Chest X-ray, AP view. Patient: 58 years old, sex M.
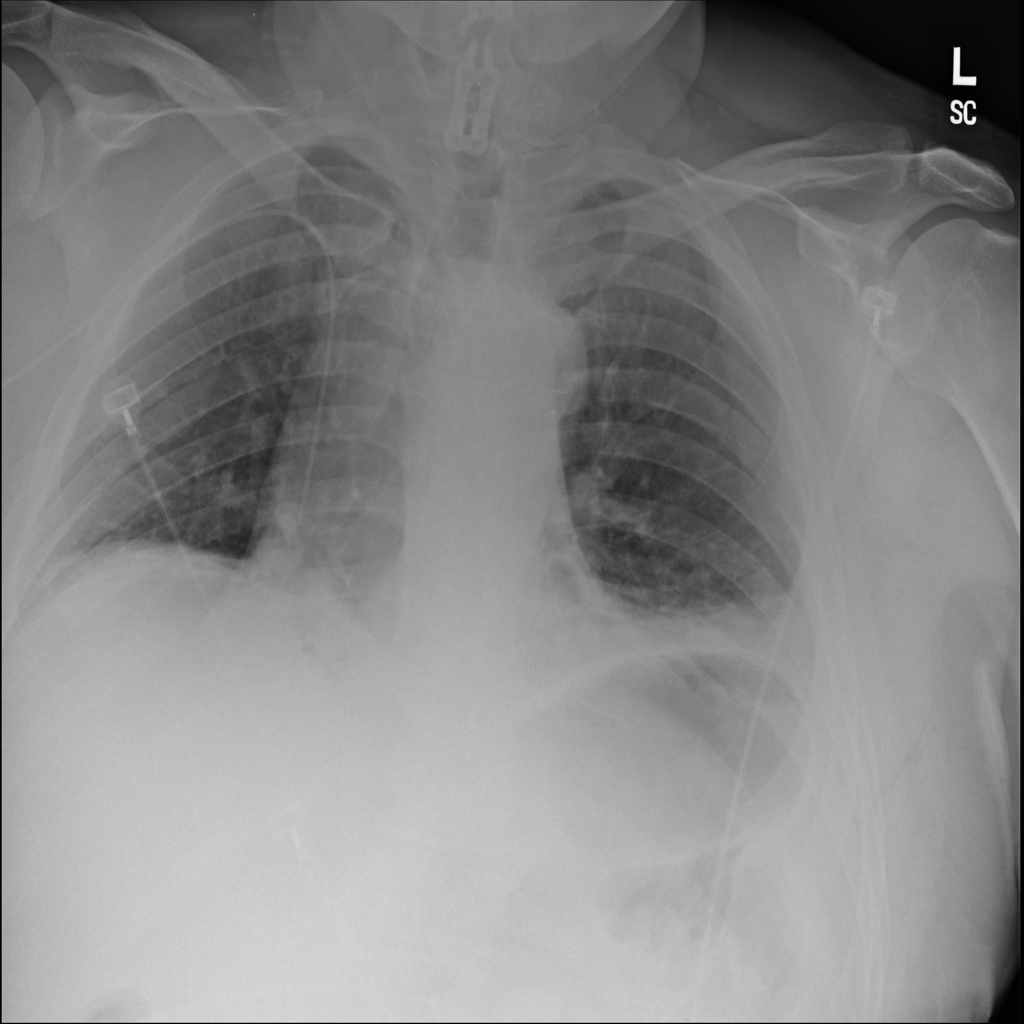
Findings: No Finding